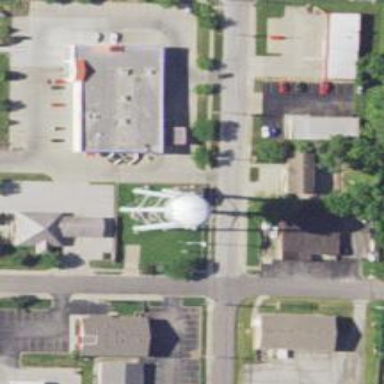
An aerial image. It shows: Water tower that is man-made.